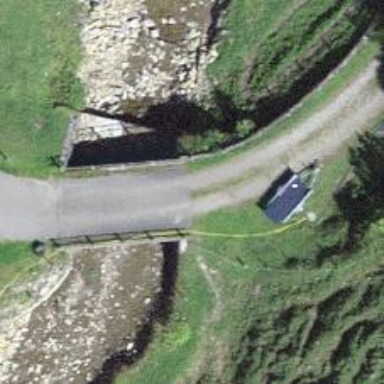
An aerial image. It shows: Service road that includes bridge.